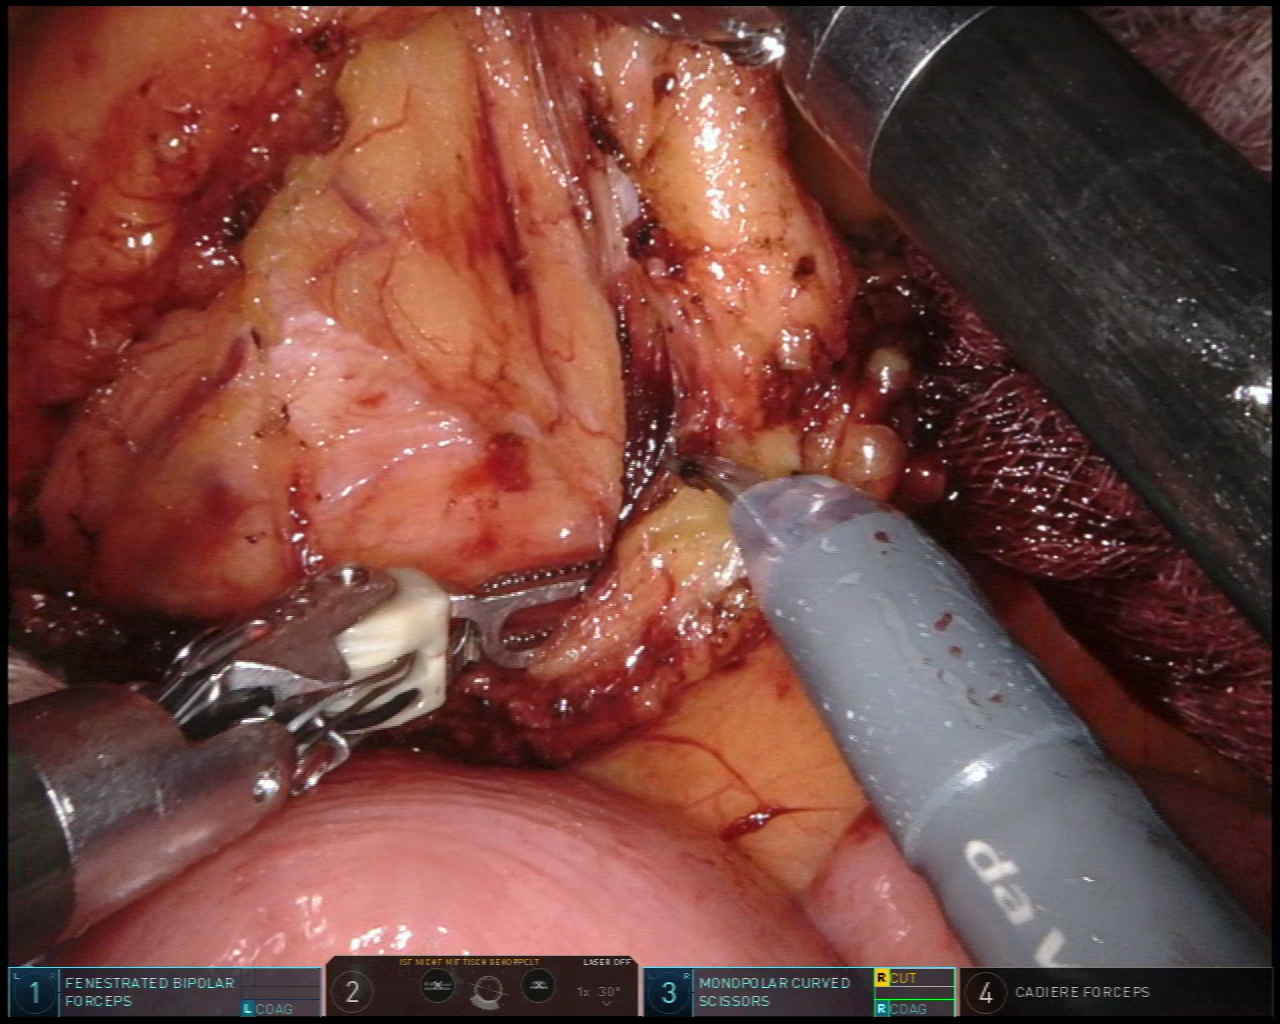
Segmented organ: small_intestine
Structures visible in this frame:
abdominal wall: no
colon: no
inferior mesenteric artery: no
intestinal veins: no
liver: no
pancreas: no
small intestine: yes
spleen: no
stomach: no
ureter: no
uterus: no
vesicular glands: no